Question: I display some text but not all of the text is shown so I want to make the background larger so that all the text displays. Right now the lower part of the "g" is outside the clipping area:

My HTML is
'''
<h2><strong>{% trans %}Why Bnano is{% endtrans %}</strong><span>{% trans %}RIGHT FOR YOU{% endtrans %}</span></h2>
'''
And my CSS is
'''
html, body, div, span, applet, object, iframe, h1, h2, h3, h4, h5, h6, p, blockquote, pre, a, abbr, acronym, address, big, cite, code, del, dfn, em, font, img, ins, kbd, q, s, samp, small, strike, strong, sub, sup, tt, var, b, u, i, center, dl, dt, dd, ol, ul, li, fieldset, form, label, legend, caption, hr, button {margin:0; padding:0; border:0; outline:0; font-size:100%; vertical-align: baseline; background:none;}
table, tbody, tfoot, thead, tr, th, td {padding:4px;vertical-align:top;}
ol, ul {list-style:none;}
h1, h2, h3, h4, h5, h6, li {line-height:100%;}
blockquote, q {quotes:none;}
q:before,
q:after {content: '';}
table {border-collapse:collapse; border-spacing:0;}
input, textarea, select{
font:11px Arial, Helvetica, sans-serif;
vertical-align:middle;
margin:0;
padding:0;
}
form, fieldset{border-style:none;}
html {height:100%;}
body {
min-width:1004px;
color:#404344;
height:100%;
font:13px/16px "Lucida Sans Unicode", "Lucida Grande", sans-serif;
background:#fff;
margin: 0 1px 1px;
}
img{border-style:none;}
a{
text-decoration:none;
color:#000000;
}
a:focus {outline:none;}
a:hover{text-decoration:underline;}
/* wrapper */
#wrapper{
width:100%;
min-height:100%;
}
* html #wrapper {height:100%;}
/* header */
#header {
width:100%;
background:#1596c3 url(/welcome/static/images/bg-header.png) repeat-x;
}
#header:after {
display:block;
clear:both;
content:"";
}
/* header-area */
.header-area {
margin:0 auto;
width:948px;
padding:0 23px;
}
/* top-panel*/
.top-panel {
overflow:hidden;
height:36px;
padding:6px 0 0 4px;
margin:0 0 19px;
position:relative;
z-index:<PHONE> !important;
}
/* search-form */
.search-form {
float:right;
margin:0 10px 0 15px;
}
.search-form form {float:left;}
.top-panel .text {
float:left;
padding:6px 13px 7px 13px;
margin:0 5px 0 0;
background:url(http://bnano-www.appspot.com/welcome/static/images/bg-text.gif) no-repeat;
}
.top-panel .text input {
font:13px "Lucida Sans Unicode", "Lucida Grande", sans-serif;
color:#8cc0d3;
float:left;
width:157px;
margin:0;
padding:0 -2px 0 0;
border:0;
background:none;
}
.top-panel .text input:focus {outline:none;}
.search-form .search {
float:left;
background:url(http://bnano-www.appspot.com/welcome/static/images/btn-search.gif) no-repeat;
width:26px;
height:27px;
overflow:hidden;
text-indent:-9999px;
line-height:0;
font-size:0;
cursor:pointer;
border:0;
}
/* email-form */
.email-form {
float:left;
width:214px;
}
.email-form form {float:left;}
.email-form .go {
float:left;
background:url(http://bnano-www.appspot.com/welcome/static/images/btn-go.gif) no-repeat;
width:26px;
height:27px;
overflow:hidden;
text-indent:-9999px;
line-height:0;
font-size:0;
cursor:pointer;
border:0;
}
/* links */
.top-panel .links {
float:right;
padding:9px 0 0;
width:410px;
}
.top-panel .links .title {
float:left;
color:#fdfdfd;
font-weight:normal;
font-size:13px;
text-transform:uppercase;
padding-top:1px;
}
.top-panel .links .title .cufon {
float:left;
margin:0 !important;
}
.top-panel .links ul {
float:left;
position:relative;
margin:-5px 0 0;
}
.top-panel .links li {
float:left;
padding:0 0 0 9px;
}
.top-panel .links li img {display:block;}
/* header-info */
.header-info {
padding:0 0 95px 17px;
position:relative;
z-index:99999 !important;
}
/* logo */
.logo {
float:left;
background:url(/welcome/static/images/logo-opaque1.png) no-repeat;
width:290px;
height:176px;
text-indent:-9999px;
margin:0 0 0 -15px;
position:relative;
z-index: 999999 !important;
}
.logo a {
display:block;
height:100%;
}
/* nav */
#nav {
float:right;
padding:20px 0 0;
}
#nav li {
float:left;
margin:0 3px 0 3px;
font-size:16px;
line-height:17px;
}
#nav li a {
float:left;
padding:0 5px 0 0;
color:#a9cfdd;
cursor:pointer;
}
#nav li a span {
float:left;
padding:5px 6px 4px 11px;
}
#nav li.active a,
#nav li a:hover {
text-decoration:none;
color:#f6f6f6;
background:url(http://bnano-www.appspot.com/welcome/static/images/btn-active.gif) no-repeat 100% -23px;
}
#nav li.active a span,
#nav li a:hover span {
background:url(http://bnano-www.appspot.com/welcome/static/images/btn-active.gif) no-repeat;
}
#nav li a .cufon {
float:left;
margin:0 !important;
}
/* info-area */
#header .info-area {
height:398px;
width:900px;
background:none !important;
padding:15px 2px 0 13px;
margin-top:-148px;
margin-left:25px;
}
#header .info-area .txt {
float:left;
color:#f6f8f9;
font-size:19px;
margin-top:100px;
}
#header .info-area .txt .cufon {
float:left;
margin:0 !important;
}
#header .info-area .txt .text .cufon {margin-top:1px !important;}
#header .info-area .title {
color:#a9cfdd;
font-size:48px;
position:absolute;
line-height:51px;
padding-top:55px;
width:550px;
}
#header .info-area .title span {
font-size:35px;
line-height:36px;
display:block;
overflow:hidden;
width:100%;
height:32px !important;
padding-top:1px;
}
#header .info-area .title em {
font-style:normal;
display:block;
overflow:hidden;
width:100%;
height:53px !important;
}
#header .info-area .desc {
font-family: "Arial Narrow", sans-serif;
line-height:20px;
margin: 8px 0 25px 3px;
font-size:19px;
letter-spacing:2px;
position:absolute;
z-index:9999 !important;
padding-top:130px;
width:550px;
}
#header .info-area .txt .text {
display:block;
overflow:hidden;
height:1%;
padding:0 0 5px;
}
#header .info-area .txt .text1 {
background:url(http://bnano-www.appspot.com/welcome/static/images/ico03.gif) no-repeat 2px 9px;
padding:26px 0 27px 114px;
}
#header .info-area .img {
float:right;
position:relative;
margin-left:500px;
margin-top:-100px;
}
#header .info-area .more {
overflow:hidden;
height:25px;
letter-spacing:1px !important;
margin-top:23px;
margin-left:-3px;
}
#header .info-area .more a {
color:#f6f8f9;
float:left;
background:url(http://bnano-www.appspot.com/welcome/static/images/bullet05.gif) no-repeat 5px 3px;
padding:0 0 0 19px;
font-size:18px;
}
#header .info-area .more a span {
float:left;
margin-left:-2px;
padding-bottom:0;
}
#header .info-area .more a:hover {text-decoration:none;}
#header .info-area .more a:hover span {
border-bottom:1px solid #f6f8f9;
padding:0;
}
/* main */
#main {
overflow:hidden;
width:100%;
padding:58px 0 122px;
background:url(http://bnano-www.appspot.com/welcome/static/images/bg-main-area.gif) repeat-x;
}
/* onecolumn */
#onecolumn {
margin:0 auto;
overflow:hidden;
width:1004px;
position:relative;
}
#onecolumn ul {
margin:10px 0 10px 25px;
}
#onecolumn li {
overflow:hidden;
height:1%;
vertical-align:top;
padding:0 0 12px 15px;
line-height:16px;
background:url(http://bnano-www.appspot.com/welcome/static/images/bullet03.gif) no-repeat 2px 6px;
}
#onecolumn h2 {
color:#062f3d;
font-size:25px;
line-height:26px;
font-weight:normal;
margin:0 0 8px 0;
}
#onecolumn h2 strong {
color:#138db7;
font-weight:bold;
display:block;
overflow:hidden;
width:100%;
}
#onecolumn h2 span {
display:block;
overflow:hidden;
width:100%;
position:relative;
padding-bottom:15px;
}
#onecolumn h2 .cufon {
float:left;
margin:0 !important;
}
#onecolumn h3 {
color:#676a6b;
font-size:25px;
line-height:26px;
font-weight:normal;
margin:0 0 10px;
}
#onecolumn h3 strong {
color:#138db7;
font-weight:bold;
display:block;
overflow:hidden;
width:100%;
}
#onecolumn h3 span {
display:block;
overflow:hidden;
width:100%;
position:relative;
margin:-3px 0 0;
}
#onecolumn h3 .cufon {
float:left;
margin:0 !important;
}
#onecolumn .content {
padding:0 48px 10px 48px;
}
#onecolumn content p {margin:0 0 16px;}
/* twocolumns */
#twocolumns {
margin:0 auto;
overflow:hidden;
width:1004px;
position:relative;
}
#twocolumns h2 {
color:#062f3d;
font-size:25px;
line-height:26px;
font-weight:normal;
margin:0 0 14px 0;
}
#twocolumns h2 strong {
color:#138db7;
font-weight:bold;
display:block;
overflow:hidden;
width:100%;
}
#twocolumns h2 span {
display:block;
overflow:hidden;
width:100%;
position:relative;
margin:-3px 0 0;
font-size:30px;
}
#twocolumns h2 .cufon {
float:left;
margin:0 !important;
}
#twocolumns h3 {
color:#062f3d;
font-size:25px;
line-height:26px;
font-weight:normal;
margin:0 0 10px;
}
#twocolumns h3 strong {
color:#138db7;
font-weight:bold;
display:block;
overflow:hidden;
width:100%;
}
#twocolumns h3 span {
display:block;
overflow:hidden;
width:100%;
position:relative;
margin:-3px 0 0;
font-size:26px;
}
#twocolumns h3 .cufon {
float:left;
margin:0 !important;
}
#twocolumns h4 strong {
color:#138db7;
font-weight:bold;
display:block;
overflow:hidden;
width:100%;
font-size:16px;
margin: 10px 0 17px 2px;
}
/* content */
#content {
position:relative;
float:left;
width:596px;
padding:0 20px 10px 48px;
z-index: 99999 !important;
}
#content p {
margin:0 2px 16px;
line-height:18px;
font-family:"Lucida Sans Unicode", "Lucida Grande", sans-serif;
font-size:13px;
}
#content p img {
padding:10px;
}
#content .more {
overflow:hidden;
height:1%;
padding:0 0 16px 4px;
font-size:14px;
}
#content .more a {
float:left;
background:url(http://bnano-www.appspot.com/welcome/static/images/bullet01.gif) no-repeat 0 55%;
padding:0 0 0 13px;
color:#404344;
}
#content .more a:hover {
color:#138db7;
}
/* video-block */
#content .video-block {
width:616px;
margin:0 -20px 0 -19px;
position:relative;
padding:0 4px 0 15px;
background:#d4dadb url(http://bnano-www.appspot.com/welcome/static/images/bg-video-block.gif) repeat-x;
}
#content .video-block:after {
display:block;
clear:both;
content:"";
}
#content .video-block .heading {
background:url(http://bnano-www.appspot.com/welcome/static/images/bg-heading.gif) no-repeat;
width:176px;
height:51px;
position:relative;
margin:0 0 4px -7px;
padding:25px 0 0 15px;
}
#content .video-block .info-col {
float:left;
width:271px;
padding:0 0 0 7px;
margin:-6px 0 0;
position:relative;
}
#content .video-block h3 {
overflow:hidden;
width:100%;
padding:3px 0 0;
margin:0;
}
#twocolumns .video-block strong {
width:auto;
float:left;
display:inline;
font-size:18px;
color:#fff;
}
#twocolumns .video-block span{
width:auto;
float:left;
display:inline;
font-size:25px;
color:#fff;
}
/* list */
#content .video-block .list {height:1%;}
#content .video-block .list li {
overflow:hidden;
height:1%;
vertical-align:top;
padding:0 0 13px 13px;
line-height:14px;
background:url(http://bnano-www.appspot.com/welcome/static/images/bullet02.gif) no-repeat 1px 4px;
}
#content .video-block .list li h4 {
font-size:13px;
line-height:15px;
font-weight:normal;
color:#967723;
}
#content .video-block .list li h4 a {color:#967723;}
#content .video-block .list li p {margin:0;}
#content .video-block .video {
float:right;
margin:0 0 -8px;
padding:30px 0 0;
position:relative;
}
#content .video-block .video img {display:block;}
#content blockquote {
font: 14px/22px normal helvetica, sans-serif;
margin-top: 10px;
margin-bottom: 10px;
margin-left: 50px;
padding-left: 15px;
border-left: 3px solid #ccc;
}
#content blockquote p {margin:0;}
#content blockquote cite {font-style:normal;}
/* blocks */
#content .blocks {
overflow:hidden;
width:582px;
}
#content .blocks h3 {
font-size:14px;
line-height:18px;
font-weight:normal;
color:#4499b7;
margin:0 0 13px;
}
#content .block-holder {
width:590px;
overflow:hidden;
margin:0 -8px 5px 0;
}
#content .blocks .block {
width:290px;
margin:0 4px 0 0;
padding:18px 0 10px;
float:left;
color:#ba9d50;
font-size:11px;
line-height:13px;
background:#dcddde;
}
#content .blocks .block .img {
overflow:hidden;
width:100%;
text-align:center;
margin:0 0 18px;
}
#content .blocks .block .img img {vertical-align:top;}
#content .blocks .block p {
text-align:center;
margin:0;
}
#content .blocks .block p a {color:#ba9d50;}
#content ul {
margin:10px 0 10px 25px;
}
#content li {
overflow:hidden;
height:1%;
vertical-align:top;
padding:0 0 12px 15px;
line-height:16px;
background:url(http://bnano-www.appspot.com/welcome/static/images/bullet03.gif) no-repeat 2px 6px;
}
/* sidebar */
#sidebar {
float:right;
position:relative;
width:315px;
padding:0 3px 0 10px;
overflow:hidden;
z-index: 99999 !important;
}
#sidebar p {
margin-left:2px;
}
/* news-list */
#sidebar .news-list {
width:300px;
padding:0 15px 19px 0;
}
#sidebar .news-list li {
overflow:hidden;
height:1%;
vertical-align:top;
padding:0 0 12px 15px;
line-height:14px;
background:url(http://bnano-www.appspot.com/welcome/static/images/bullet03.gif) no-repeat 2px 6px;
}
#sidebar .news-list li h4 {
font-size:13px;
line-height:15px;
font-weight:normal;
margin:0 0 1px;
}
/* news-list1 */
#sidebar .news-list1 {
padding-right:0;
padding-bottom:14px;
width:300px;
}
#sidebar .news-list1 li {
background-position:3px 6px;
padding-left:17px;
}
#sidebar .news-list1 h4 {
color:#967723;
position:relative;
word-spacing:-1px;
}
#sidebar .news-list1 h4 a {color:#967723;}
/* #sidebar .news-list1 h4 a {color:#967723;} */
/* info-list */
#sidebar .info-list {
width:269px;
padding:1px 0 0;
}
#sidebar .info-list li {
overflow:hidden;
height:1%;
font-size:25px;
line-height:27px;
margin:0 0 2px;
vertical-align:top;
background:url(http://bnano-www.appspot.com/welcome/static/images/bg-info-list.gif) no-repeat;
}
#sidebar .info-list li a {
float:left;
padding:9px 10px 4px 41px;
color:#138db7;
background:url(http://bnano-www.appspot.com/welcome/static/images/bullet04.gif) no-repeat 13px 50%;
}
#sidebar .info-list li a .cufon {
float:left;
margin:0 !important;
}
#sidebar .info-list li a:hover {text-decoration:none;}
#sidebar .info-list li a span {
float:left;
margin:0 2px 0 0;
}
#sidebar .info-list li a strong {float:left;}
#sidebar .view {
display:block;
background:url(http://bnano-www.appspot.com/assets/files/img/btn/online-store.png) no-repeat;
color:#fff;
font-size:30px;
width:191px;
height:75px;
margin:0 0 0 -8px;
padding:22px 115px 0 18px;
}
#sidebar .view span {
font-size:30px;
overflow:hidden;
width:100%;
display:block;
}
#sidebar .view strong {
overflow:hidden;
width:100%;
display:block;
}
#sidebar .view .cufon {
float:left;
margin:0 !important;
}
#sidebar .view:hover {text-decoration:none;}
/* footer */
#footer {
height:206px;
position:relative;
overflow:hidden;
margin:-106px 0 0;
font-size:11px;
line-height:14px;
color:#9ddbf1;
background:#1494c1 url(http://bnano-www.appspot.com/welcome/static/images/bg-footer.gif) repeat-x;
}
/* footer-area */
.footer-area {
margin:0 auto;
width:948px;
padding:52px 1px 0;
}
.footer-area p a {color:#000000;}
#footer .copyright {
float:left;
width:390px;
margin:5px 30px 0 0;
}
#footer .copyright p {text-align:right;}
#footer .logo1 {
float:left;
background:url(http://bnano-www.appspot.com/welcome/static/images/logo01.png) no-repeat;
width:130px;
height:102px;
overflow:hidden;
text-indent:-9999px;
position:relative;
margin:-52px 30px 0 0;
}
#footer .logo1 a {
display:block;
height:100%;
}
/* info */
#footer .info {
float:left;
width:350px;
position:relative;
margin:-9px 0 0;
}
#sidebar form {
width : 295px;
height : auto;
text-align : left;
margin-top : 10px;
margin-bottom:25px;
border: none;
}
#sidebar input {
width : 240px;
height:20px;
background : url(http://bnano-www.appspot.com/welcome/static/images/bg-input.png) no-repeat scroll 0% 0%;
color : #666;
font-size : 14px;
margin-bottom : 6px;
padding : 10px 10px 8px 10px;
border:0;
}
#sidebar textarea {
width : 265px;
height : 105px;
background : url(http://bnano-www.appspot.com/welcome/static/images/textarea-b.png) no-repeat scroll 0% 0%;
padding : 10px 30px 10px 10px;
font-size : 14px;
color : #666;
margin-bottom : 1px;
border:0;
}
#sidebar .button {
background : url(http://bnano-www.appspot.com/welcome/static/images/button.png) no-repeat 0% 0%;
width : 104px;
height : 30px;
color : #fff;
font-size : 13px;
cursor:pointer;
margin-top:10px;
margin-left:180px;
padding : 5px 0 5px 0;
border:0;
font-family:"Lucida Sans Unicode", "Lucida Grande", sans-serif;
}
#sidebar .invalidValue {
color:#c21313;
}
'''
Can you tell me how I increase the drawing area?
Thanks
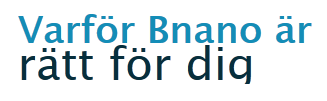
Answer: Try to increase the 'line-height' of your '<h2>'!